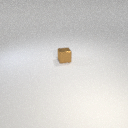
small brown metal cube